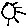
Label: sun